Question: # Problem
I am trying to make a 2D figure in Matlab which consists of multiple images and a graph with plot data (which I could eventually convert into an image too). For these images and graph, I need to be able to specify where they are located in my cartesion coordinate system.
For my specific case, it is sufficient to be able to "tell" Matlab where the left-bottom corner of the image is.

So for the example above. I would need some "trick" to let "bird1.jpg" start at position '(a,b)', "bird2.jpg" at position '(c,d)' and my plot at position '(e,f)' in one Matlab figure.
# Solution to problem
Thanks to chappjc I was able to find a solution for my problem. Here is the code I used such that other people can use it in the future too.
'''
figure_color = [.741 .717 .42];
axe_color = [1 1 1];
Screen.fig = figure('units','pixels',...
'name','Parallel projection',...
'menubar','none',...
'numbertitle','off',...
'position',[100 100 650 720],...
'color',figure_color,...
'busyaction','cancel',...
'renderer','opengl');
Screen.axes = axes('units','pix',...
'position',[420 460 200 200],... % (420,460) is the position of the first image
'ycolor',axe_color,...
'xcolor',axe_color,...
'color',axe_color,...
'xtick',[],'ytick',[],...
'xlim',[-.1 7.1],...
'ylim',[-.1 7.1],...
'visible','On');
Screen.img = imshow(phantom);
Screen.axes2 = axes('units','pix',...
'position',[0 0 200 200],... % (0,0) is the position of the second image
'ycolor',axe_color,...
'xcolor',axe_color,...
'color',axe_color,...
'xtick',[],'ytick',[],...
'xlim',[-.1 7.1],...
'ylim',[-.1 7.1],...
'visible','On');
Screen.img2 = imshow(phantom);
'''
Basically what I do is first creating a (big) figure, and then create a first axe at a certain position in this big picture, and make it the default axe. In this axe I display my first image (made with the phantom function). After that I make a new axe at a another position and make it again the default axe. After I have done that, I place an image there too (the same picture, but you can also use another one if you want). You can also use handles which is the more clean method, as chappjc describes.
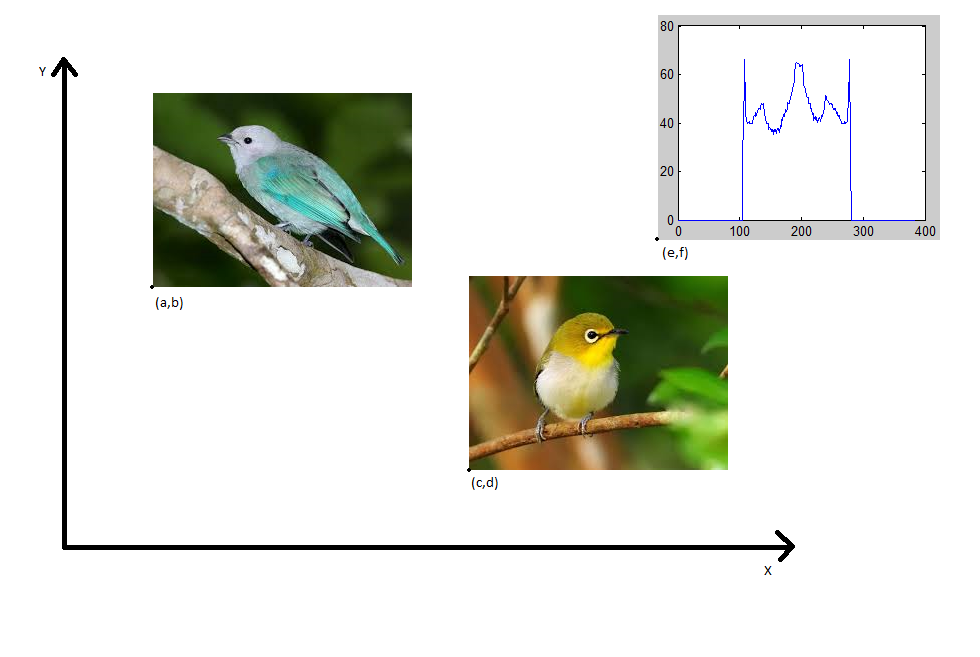
Answer: ## Positioning axes in a figure
One approach would be to manipulate the 'Position' property of multiple axes in a figure. To make multiple axes in a figure:
'''
hf = figure;
ha0 = axes('parent',hf,'Position',[x0 y0 w0 h0]);
ha1 = axes('parent',hf,'Position',[x1 y1 w1 h1]);
'''
Then display your images and plots into the axes by specifying the handle (i.e. ha0 or ha1). For example: 'image(img0,'Parent',ha0)' or 'imshow(img1,'parent',ha1)'.
## Single Large Image
Another approach is to make a single large image and simply display it with 'image'/'imshow'/etc.
First for the plots, you can use 'getframe' followed by 'frame2im' to get an image in a matrix format.
Next, decide what goes into your combined image and compute the largest box required to circumscribe the images (using their origins and sizes find the largest x and y coordinate), which includes the origin presumably. Use this info to make a blank image (e.g. 'img = zeros(h,w,3)' for and RGB image).